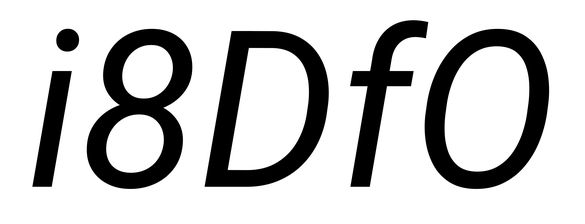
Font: Roboto-Italic_Italic